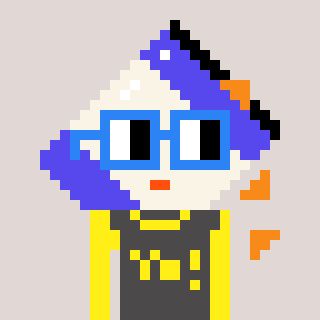
a pixel art character with square blue glasses, a chips-shaped head and a grayscale-colored body on a warm background